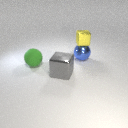
large green rubber sphere behind large gray metal cube